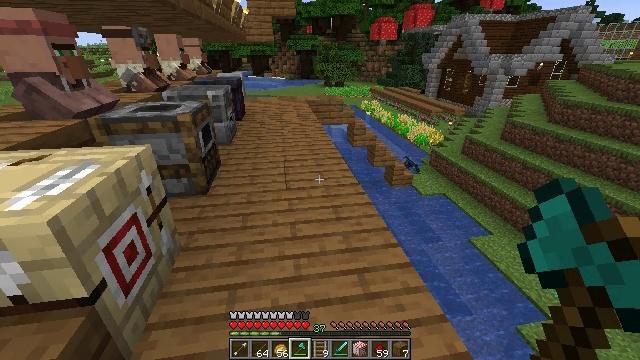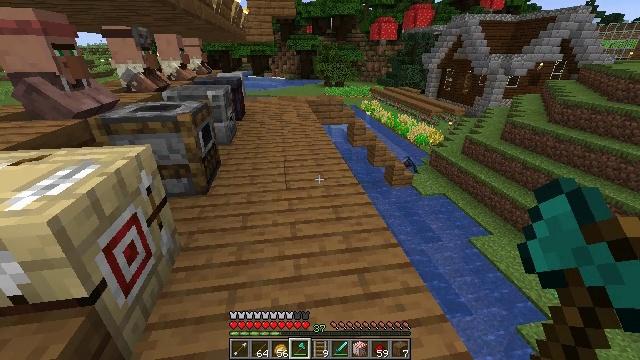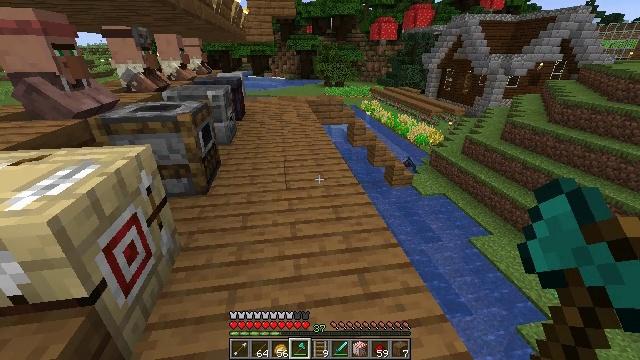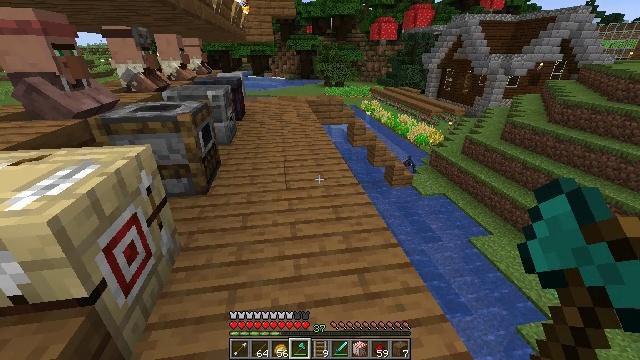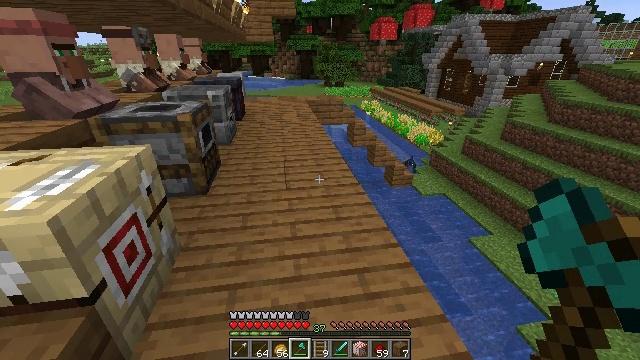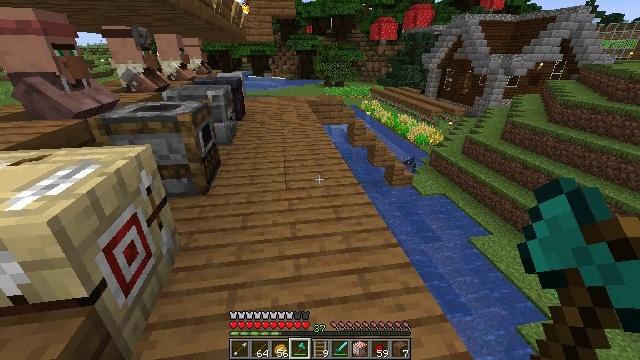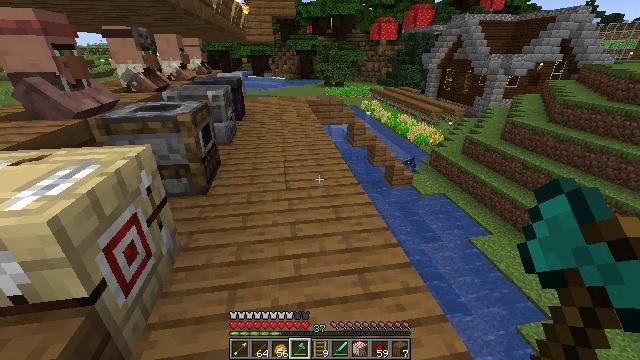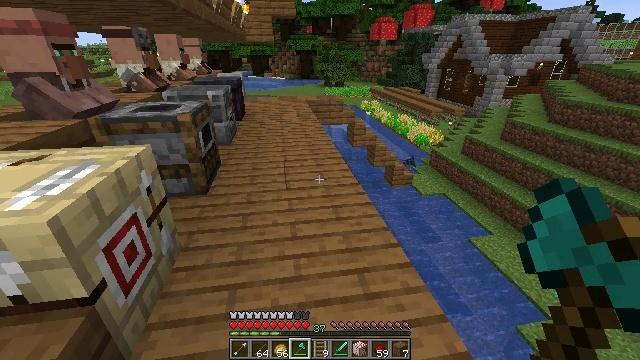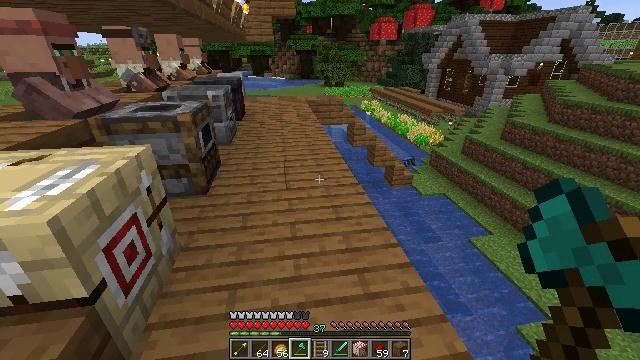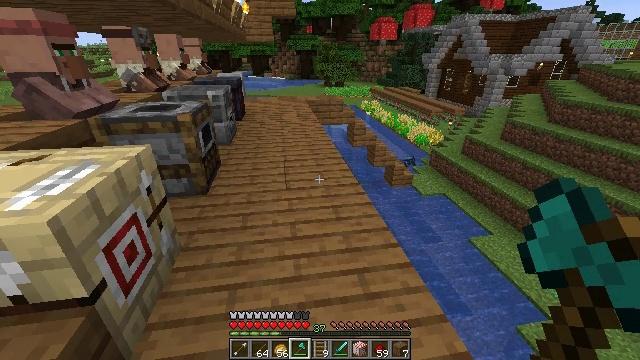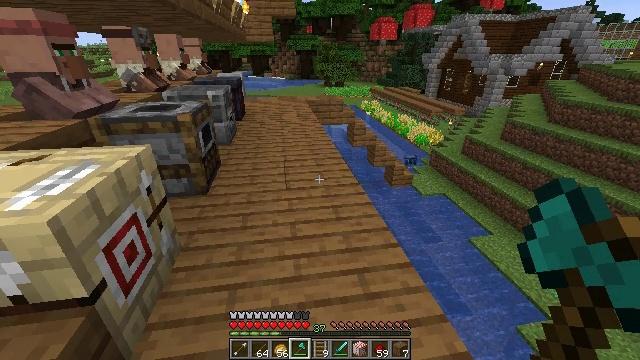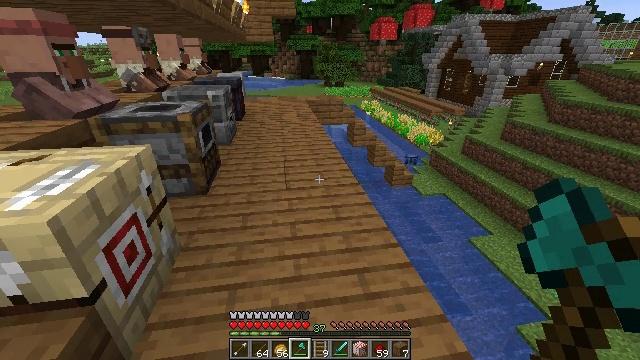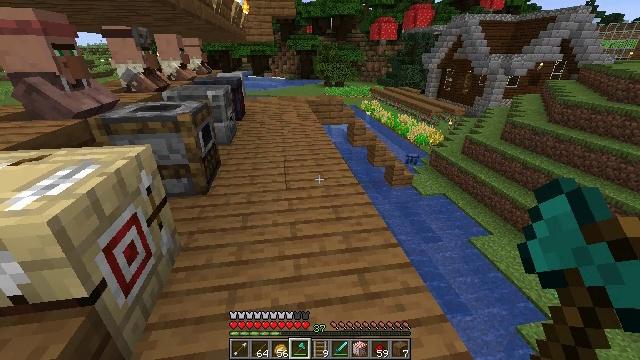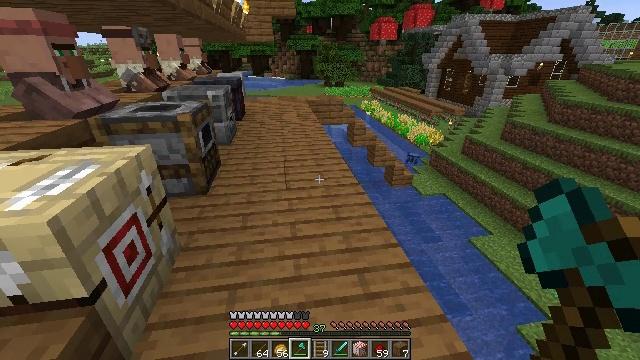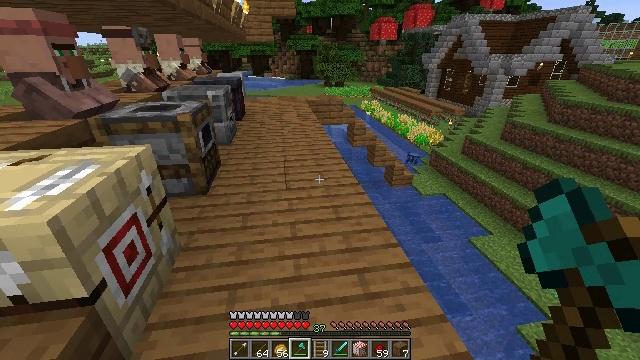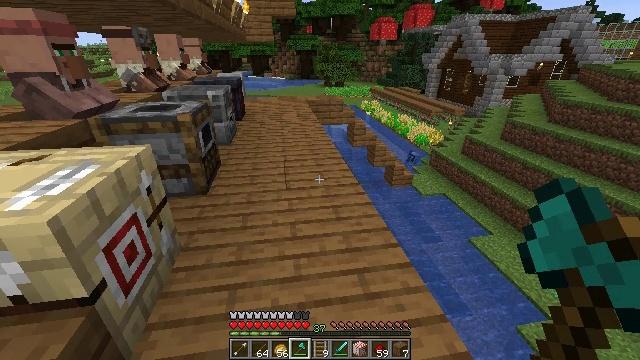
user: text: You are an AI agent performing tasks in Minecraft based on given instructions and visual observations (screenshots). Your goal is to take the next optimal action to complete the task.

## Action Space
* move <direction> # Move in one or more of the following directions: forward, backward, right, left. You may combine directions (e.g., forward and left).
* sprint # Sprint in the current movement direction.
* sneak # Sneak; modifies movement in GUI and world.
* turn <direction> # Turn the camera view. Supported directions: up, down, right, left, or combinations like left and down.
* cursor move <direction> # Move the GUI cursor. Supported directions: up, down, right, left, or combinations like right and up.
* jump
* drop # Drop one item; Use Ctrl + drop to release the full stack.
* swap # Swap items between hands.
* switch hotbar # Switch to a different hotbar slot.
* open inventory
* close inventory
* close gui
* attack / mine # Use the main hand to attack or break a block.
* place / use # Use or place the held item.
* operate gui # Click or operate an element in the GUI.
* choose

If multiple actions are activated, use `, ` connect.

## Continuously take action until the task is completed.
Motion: motion action
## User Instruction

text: Dig up potatoes from the soil.
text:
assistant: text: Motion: no_op
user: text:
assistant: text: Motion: no_op
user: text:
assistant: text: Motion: no_op
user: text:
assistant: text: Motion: no_op
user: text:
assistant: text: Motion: no_op
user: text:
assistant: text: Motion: no_op
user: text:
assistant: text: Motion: no_op
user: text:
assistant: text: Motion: no_op
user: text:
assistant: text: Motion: no_op
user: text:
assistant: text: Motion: no_op
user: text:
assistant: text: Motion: no_op
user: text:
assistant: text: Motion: no_op
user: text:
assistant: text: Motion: no_op
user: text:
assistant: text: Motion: no_op
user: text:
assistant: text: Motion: no_op
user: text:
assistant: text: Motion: no_op
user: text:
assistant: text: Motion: no_op
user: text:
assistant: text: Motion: no_op
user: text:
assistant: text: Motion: no_op
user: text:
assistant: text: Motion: no_op
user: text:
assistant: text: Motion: no_op
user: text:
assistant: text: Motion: no_op
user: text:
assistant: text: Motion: no_op
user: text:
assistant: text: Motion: no_op
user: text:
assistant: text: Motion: no_op
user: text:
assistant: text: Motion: no_op
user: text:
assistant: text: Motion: no_op
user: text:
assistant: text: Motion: no_op
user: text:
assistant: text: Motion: no_op
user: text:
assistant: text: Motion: no_op